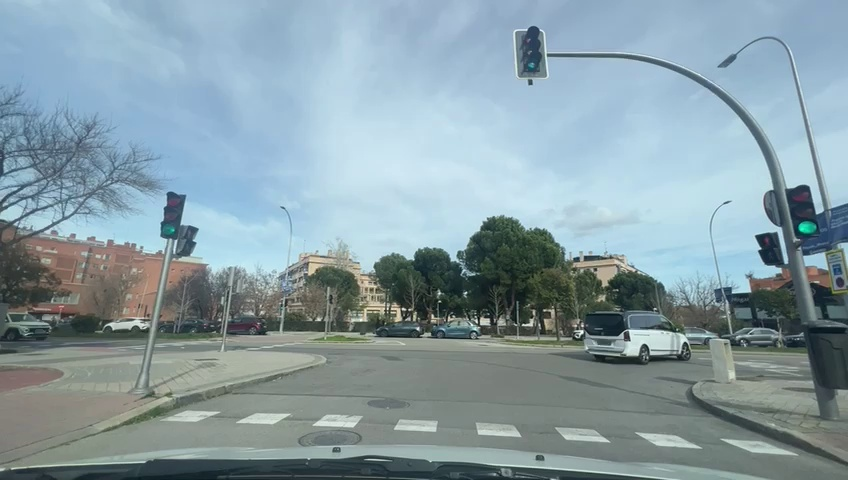
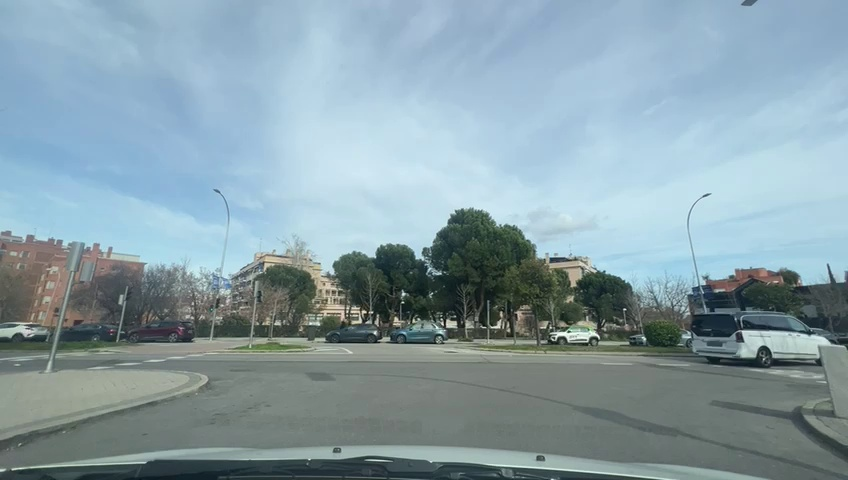
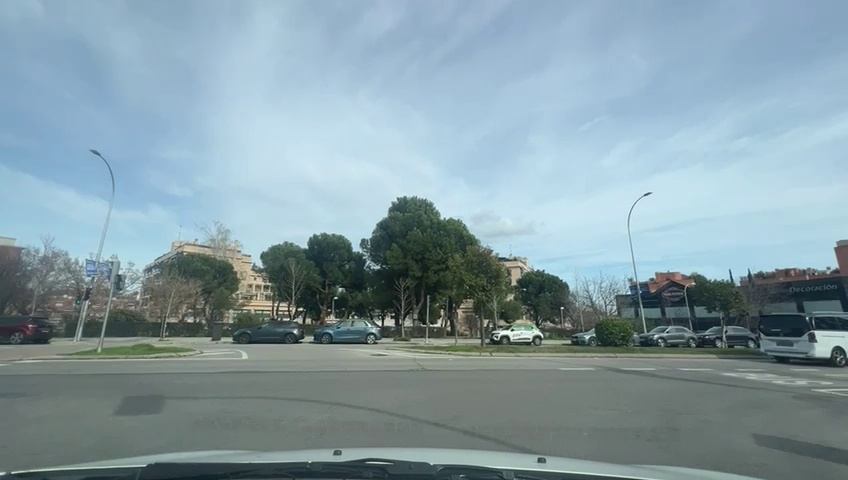
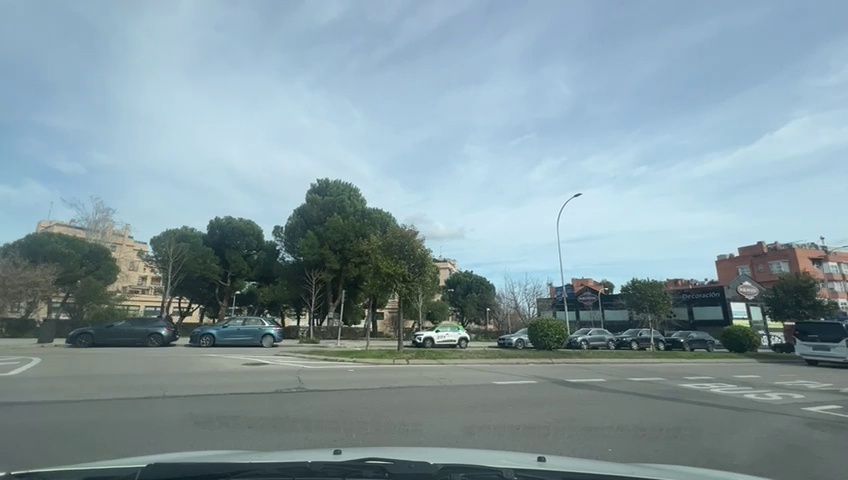
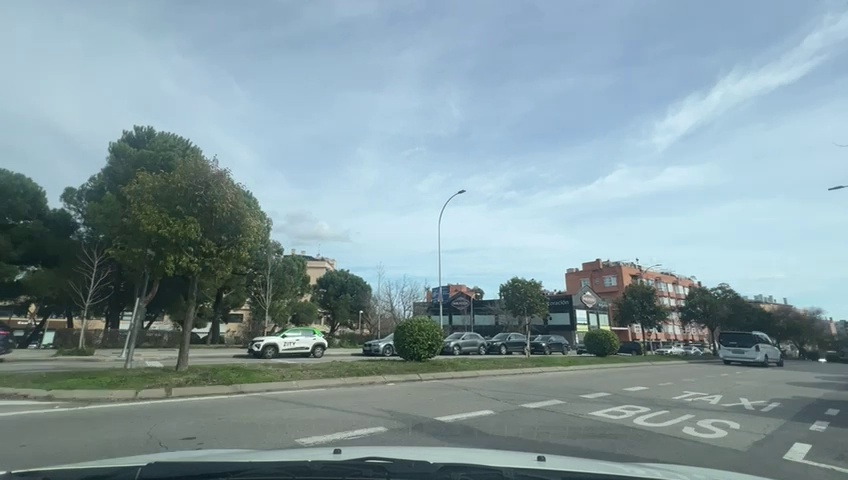
Situation: Intersection road
Question: Is there an intersection ahead in the ego direction of travel?
Answer: Yes
Reasoning: Cross streets and traffic signals are visible ahead.

Situation: Intersection road
Question: Do lane markings remain continuous through the intersection in the ego lane?
Answer: No
Reasoning: The lane markings disappear within the intersection area.

Situation: Intersection road
Question: Is there a visible gap or discontinuity in the ego lane markings?
Answer: Yes
Reasoning: The lane markings disappear within the intersection area.

Situation: Intersection road
Question: Do lane markings from two different lanes converge into a single lane?
Answer: No
Reasoning: No merging lanes.